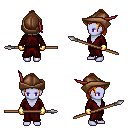
a pixel art fantasy rpg character, female body template, dark elf, purple skin, red robe, teal pants, light blonde long topknot hairstyle, leather cap, gold gloves, spear, four views (front, back, left, right), 2x2 character sprite sheet, small pixel art, hard edges, no anti-aliasing